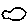
Label: cloud